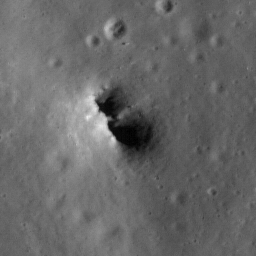
Pit: Copernicus 19b
Host crater: Copernicus
Host type: impact_melt
Lunar coordinates: latitude 10.133, longitude 339.605